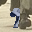
Label: 9